Question: We have implemented PayPal recurring payment functionality on our website. During the subscription checkout, users have option to check automatic payment which will charge them every 1 year.
After 'DoExpressCheckoutPayment' API method is called and finished, we call 'CreateRecurringPaymentsProfile' API method with the following details:
'''
$requestParams=array(
"TOKEN"=>$token,
"PROFILESTARTDATE"=>date("Y-m-d\TH:i:s\Z"),
"DESC"=>"Mimi subscription",
"BILLINGPERIOD"=>"Year",
"BILLINGFREQUENCY"=>"1",
"AMT"=>$subscriptionType->price,
"CURRENCYCODE"=>"GBP",
"PROFILEREFERENCE"=>$transactionId
);
'''
where the TOKEN is the value returned from the 'SetExpressCheckout' API metod call. We set 'PROFILESTARTDATE' to today's date (13 Oct 2014), 'BILLINGPERIOD' to Year and 'BILLINGFREQUENCY' to 1.
When we test this code, everything seems to be working fine, and recurring payment profile is created, but the following detail is interesting. When I enter to my sandbox account, in my recurring payments profiles I can see the profile previously created. Here is image attached:

Why the date is today's date (we did testing on 13th October 2014), and why it is not set to 13 Oct 2015? Is this means that user will be charged 2 times in 2014 (once during normal subscription checkout and then once using recurring payment profile mechanism).
Thx in advance.
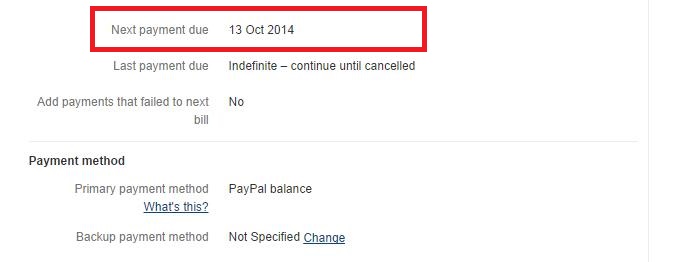
Answer: If you have already charged the buyer for the year 2014 using the "DoExpressCheckout" API then you need to specify the "PROFILESTARTDATE" as "13 Oct 2015". "PROFILESTARTDATE" specifies when the profile is going to be charged , So in your case it should be charged once again and then on "13 Oct 2015".